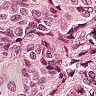
Metastatic tissue present: yes